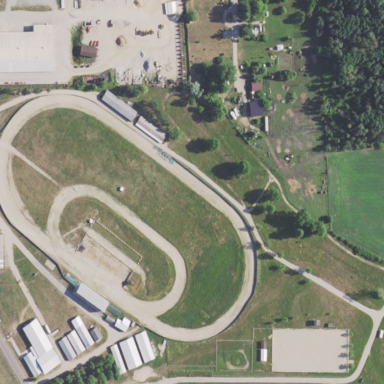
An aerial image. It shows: Motor raceway with unpaved surface.